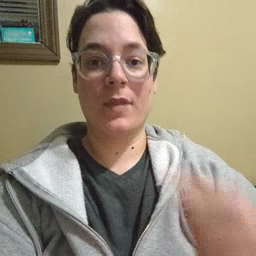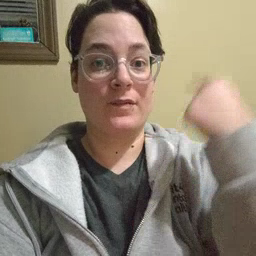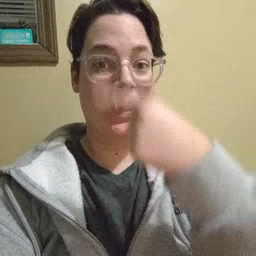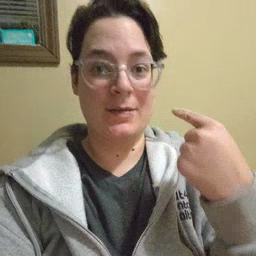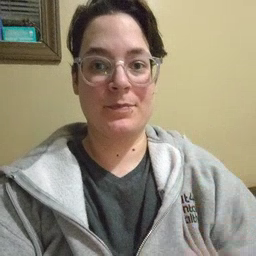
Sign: face